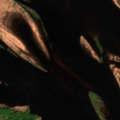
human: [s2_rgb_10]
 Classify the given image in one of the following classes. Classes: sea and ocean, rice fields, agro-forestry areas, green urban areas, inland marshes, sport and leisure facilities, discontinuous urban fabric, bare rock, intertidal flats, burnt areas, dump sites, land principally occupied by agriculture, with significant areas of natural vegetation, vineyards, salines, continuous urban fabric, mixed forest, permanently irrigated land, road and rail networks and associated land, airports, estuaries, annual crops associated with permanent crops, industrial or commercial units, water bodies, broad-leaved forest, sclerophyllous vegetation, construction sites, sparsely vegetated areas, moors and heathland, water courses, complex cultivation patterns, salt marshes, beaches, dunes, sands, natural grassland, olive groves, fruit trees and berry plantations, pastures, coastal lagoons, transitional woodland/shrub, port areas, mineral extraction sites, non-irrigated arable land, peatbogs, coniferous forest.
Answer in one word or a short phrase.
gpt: non-irrigated arable land, land principally occupied by agriculture, with significant areas of natural vegetation, transitional woodland/shrub, water courses